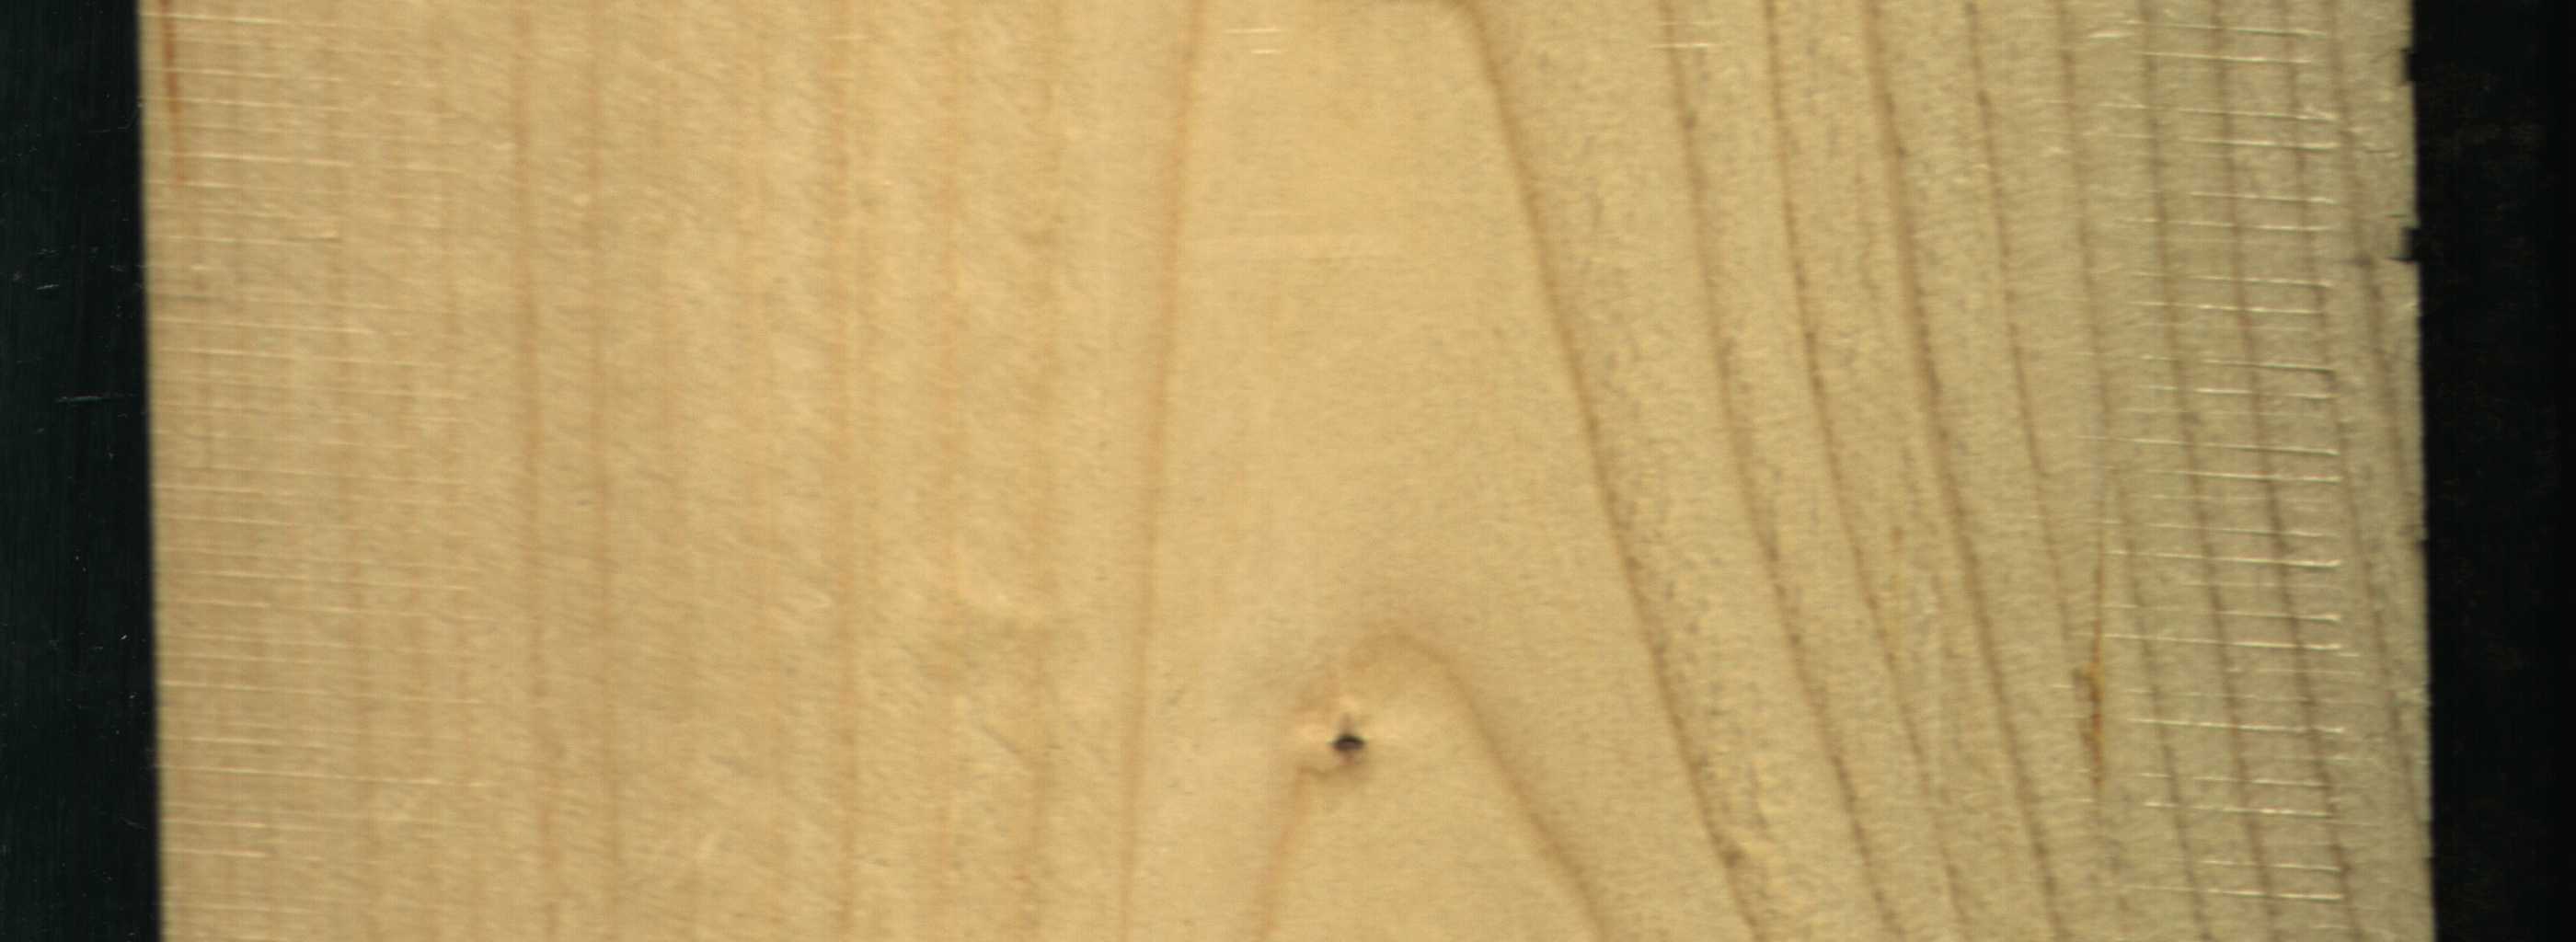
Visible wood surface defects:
resin
Dead_Knot